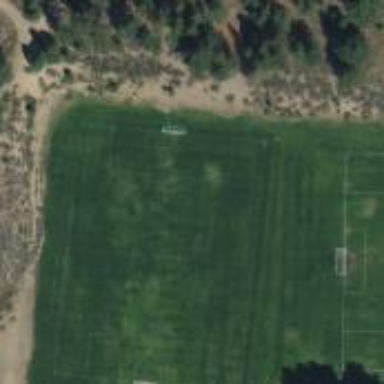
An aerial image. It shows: Soccer pitch designated for leisure and sports activities.